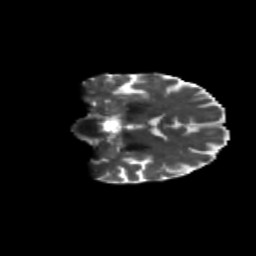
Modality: T2w
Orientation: coronal
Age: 71
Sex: female
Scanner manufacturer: siemens
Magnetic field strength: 3 T
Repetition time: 4.71 s
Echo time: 0.0906 s